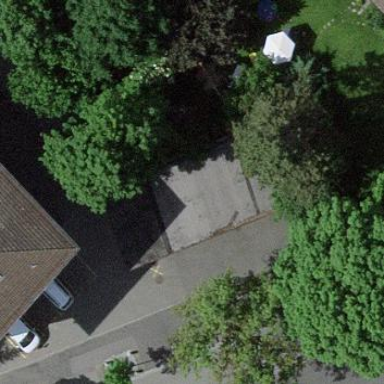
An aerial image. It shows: Group of garages.